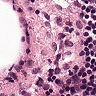
Metastatic tissue present: no